Question: I would like to change the hue of a particular column (if below the mean):
'''
library(reshape2)
library(ggplot2)
dat <- read.table(text=" cars trucks suvs
1 2 4
3 5 4
6 4 6
4 5 6
9 12 16", header=TRUE, as.is=TRUE)
dat$day <- factor(c("Mo", "Tu", "We", "Th", "Fr"),
levels=c("Mo", "Tu", "We", "Th", "Fr"))
mdat <- melt(dat, id.vars="day")
head(mdat)
ggplot(mdat, aes(variable, value, fill=day)) +
geom_bar(stat="identity", position="dodge")+
geom_line(stat = "hline", yintercept = "mean", aes(colour = day, group=day), size=1.5, linetype="dashed")
'''
For example: column cars/Friday should be slightly lighter in color as it is below its mean:

Is it possible to do this in ggplot?
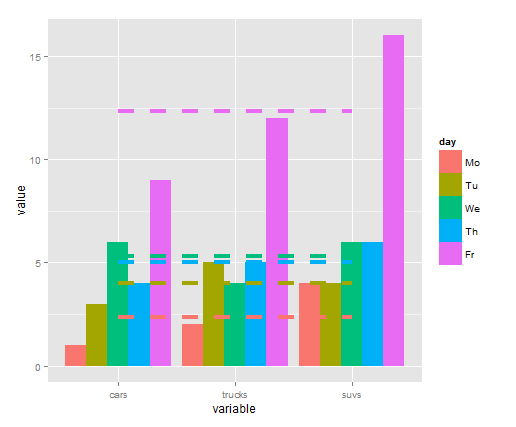
Answer: You could create a identifier variable indicating whether the value is below the mean.
'''
mdat$below.mean <- ave(mdat$value, mdat$day, FUN = function(x) x > mean(x))
'''
this adds a logical integer column to the dataset where all the values which are above the mean are coded as '1' and the others as '0':
'''
> mdat
day variable value below.mean
1 Mo cars 1 0
2 Tu cars 3 0
3 We cars 6 1
4 Th cars 4 0
5 Fr cars 9 0
6 Mo trucks 2 0
7 Tu trucks 5 1
8 We trucks 4 0
9 Th trucks 5 0
10 Fr trucks 12 0
11 Mo suvs 4 1
12 Tu suvs 4 0
13 We suvs 6 1
14 Th suvs 6 1
15 Fr suvs 16 1
'''
Now you can use that variable to make the bars which are below the mean lighter with the 'alpha' parameter:
'''
ggplot(mdat, aes(variable, value, fill=day, alpha=factor(below.mean))) +
geom_bar(stat="identity", position="dodge") +
scale_alpha_discrete(range = c(0.5,1)) +
guides(alpha=FALSE) + # this remove the 'alpha' legend
theme_minimal()
'''
which gives:
<URL>